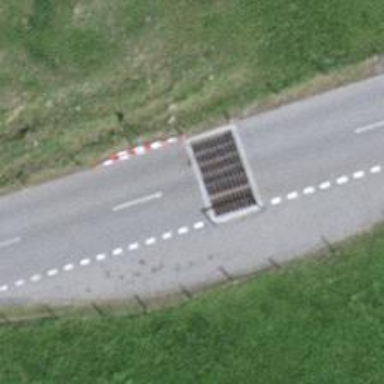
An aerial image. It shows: Cattle grid.